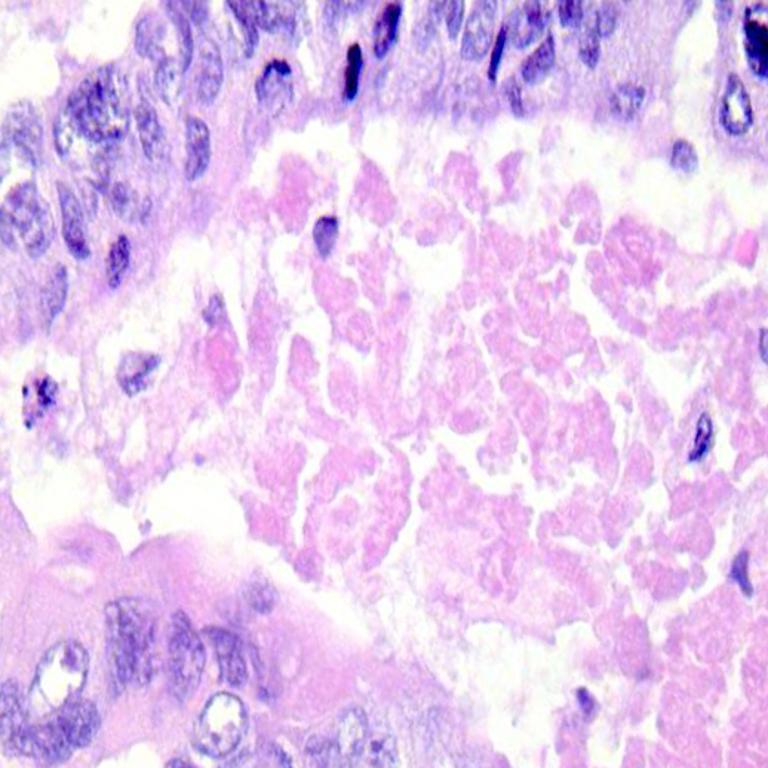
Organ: colon
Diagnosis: adenocarcinomas